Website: bh-photo
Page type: store-pickup
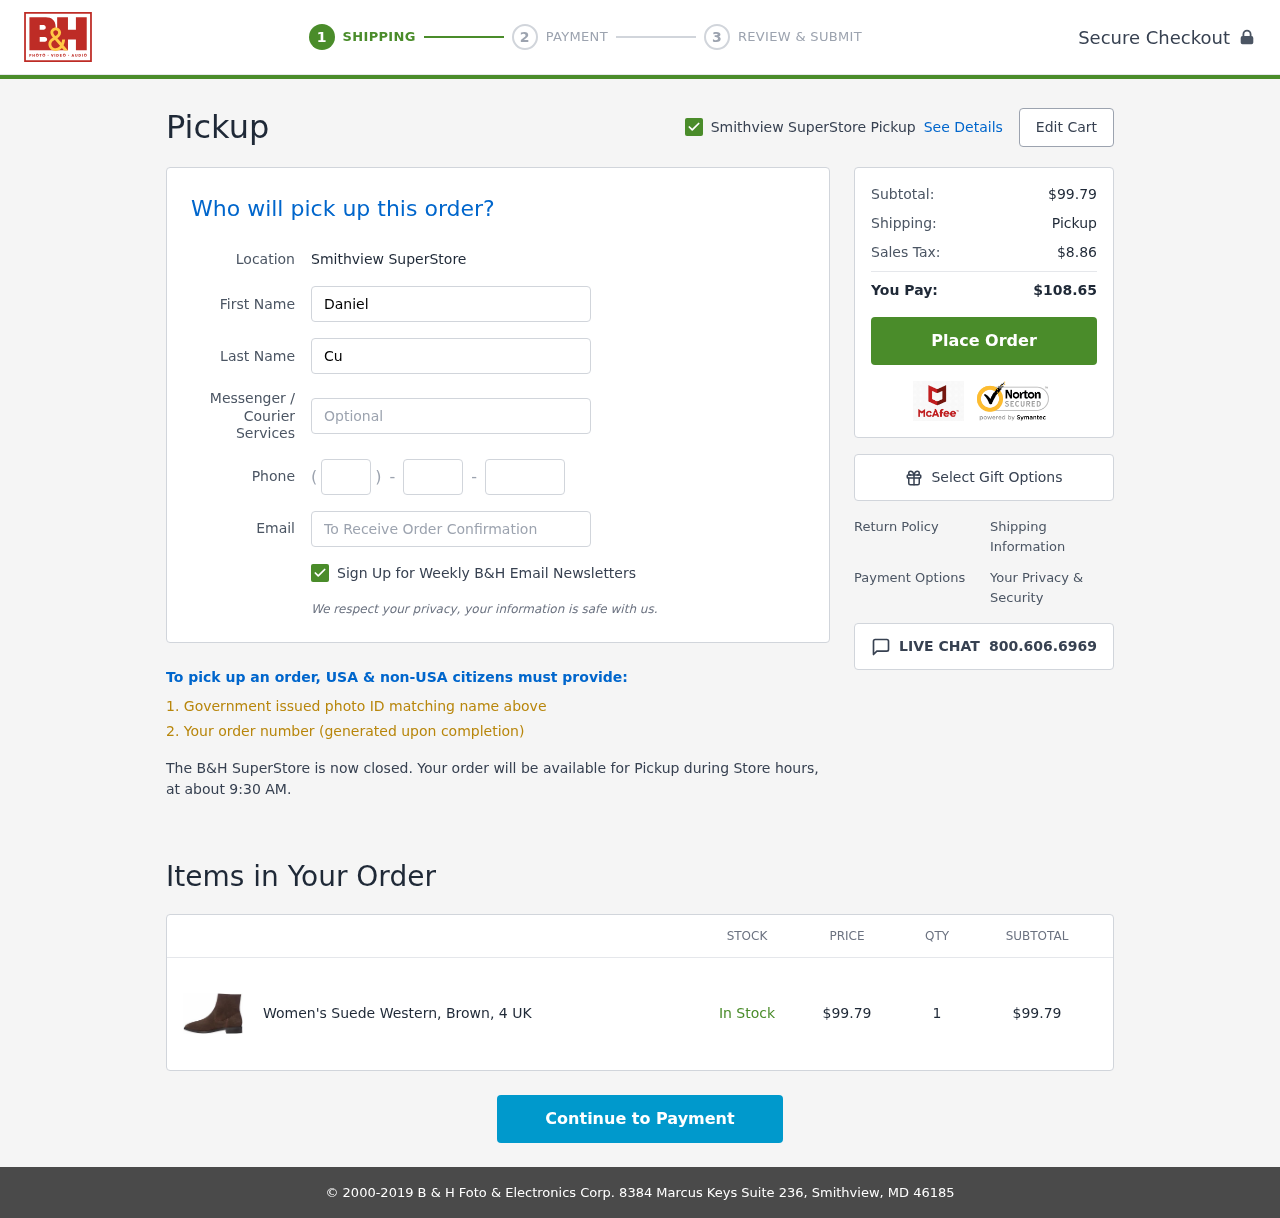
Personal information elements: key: PII_EMAIL
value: daniel_curry@hotmail.com
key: PII_FIRSTNAME
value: Daniel
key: PII_LASTNAME
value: Curry
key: PII_LOCATION1_CITY
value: Smithview SuperStore Pickup
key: PII_LOCATION1_CITY
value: Smithview SuperStore
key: PII_PHONE_AREA
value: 679
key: PII_PHONE_PREFIX
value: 759
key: PII_PHONE_SUFFIX
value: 8728
Product elements: key: PRODUCT1_NAME
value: Women's Suede Western, Brown, 4 UK
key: PRODUCT1_PRICE
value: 99.79
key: PRODUCT1_QUANTITY
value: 1
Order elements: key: ORDER_SUBTOTAL
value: $99.79
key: ORDER_TAX
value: $8.86
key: ORDER_TOTAL
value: $108.65